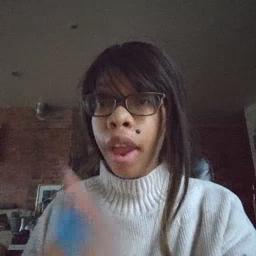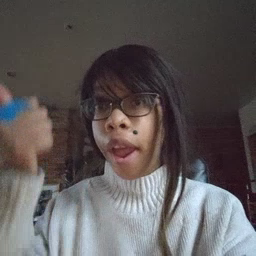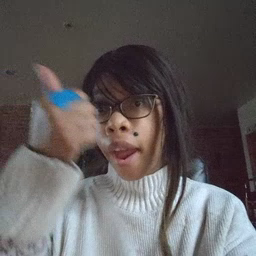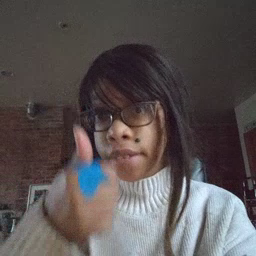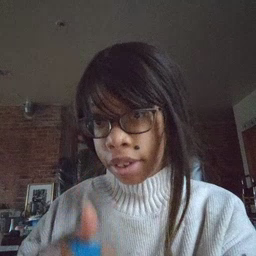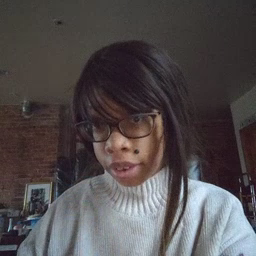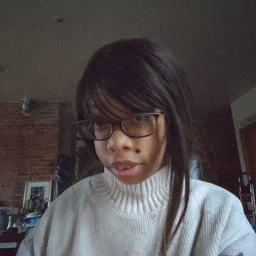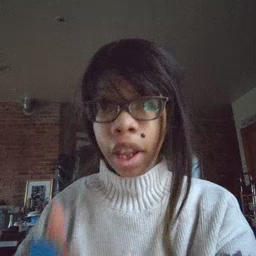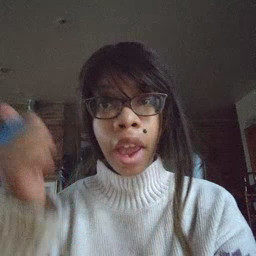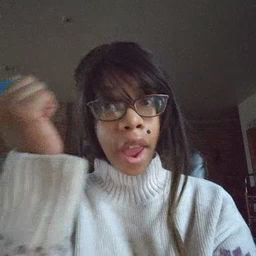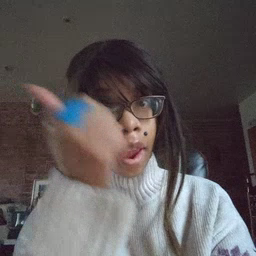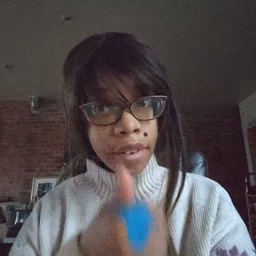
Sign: every